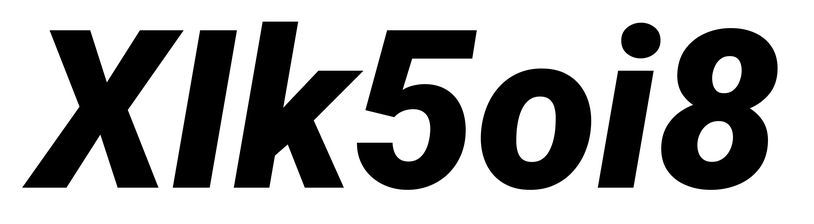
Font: Roboto-Italic_Black_Italic